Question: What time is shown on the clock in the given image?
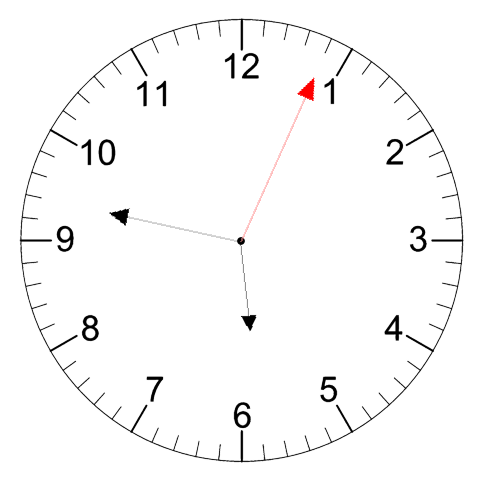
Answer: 05:47:04